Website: crate-barrel
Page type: receipt
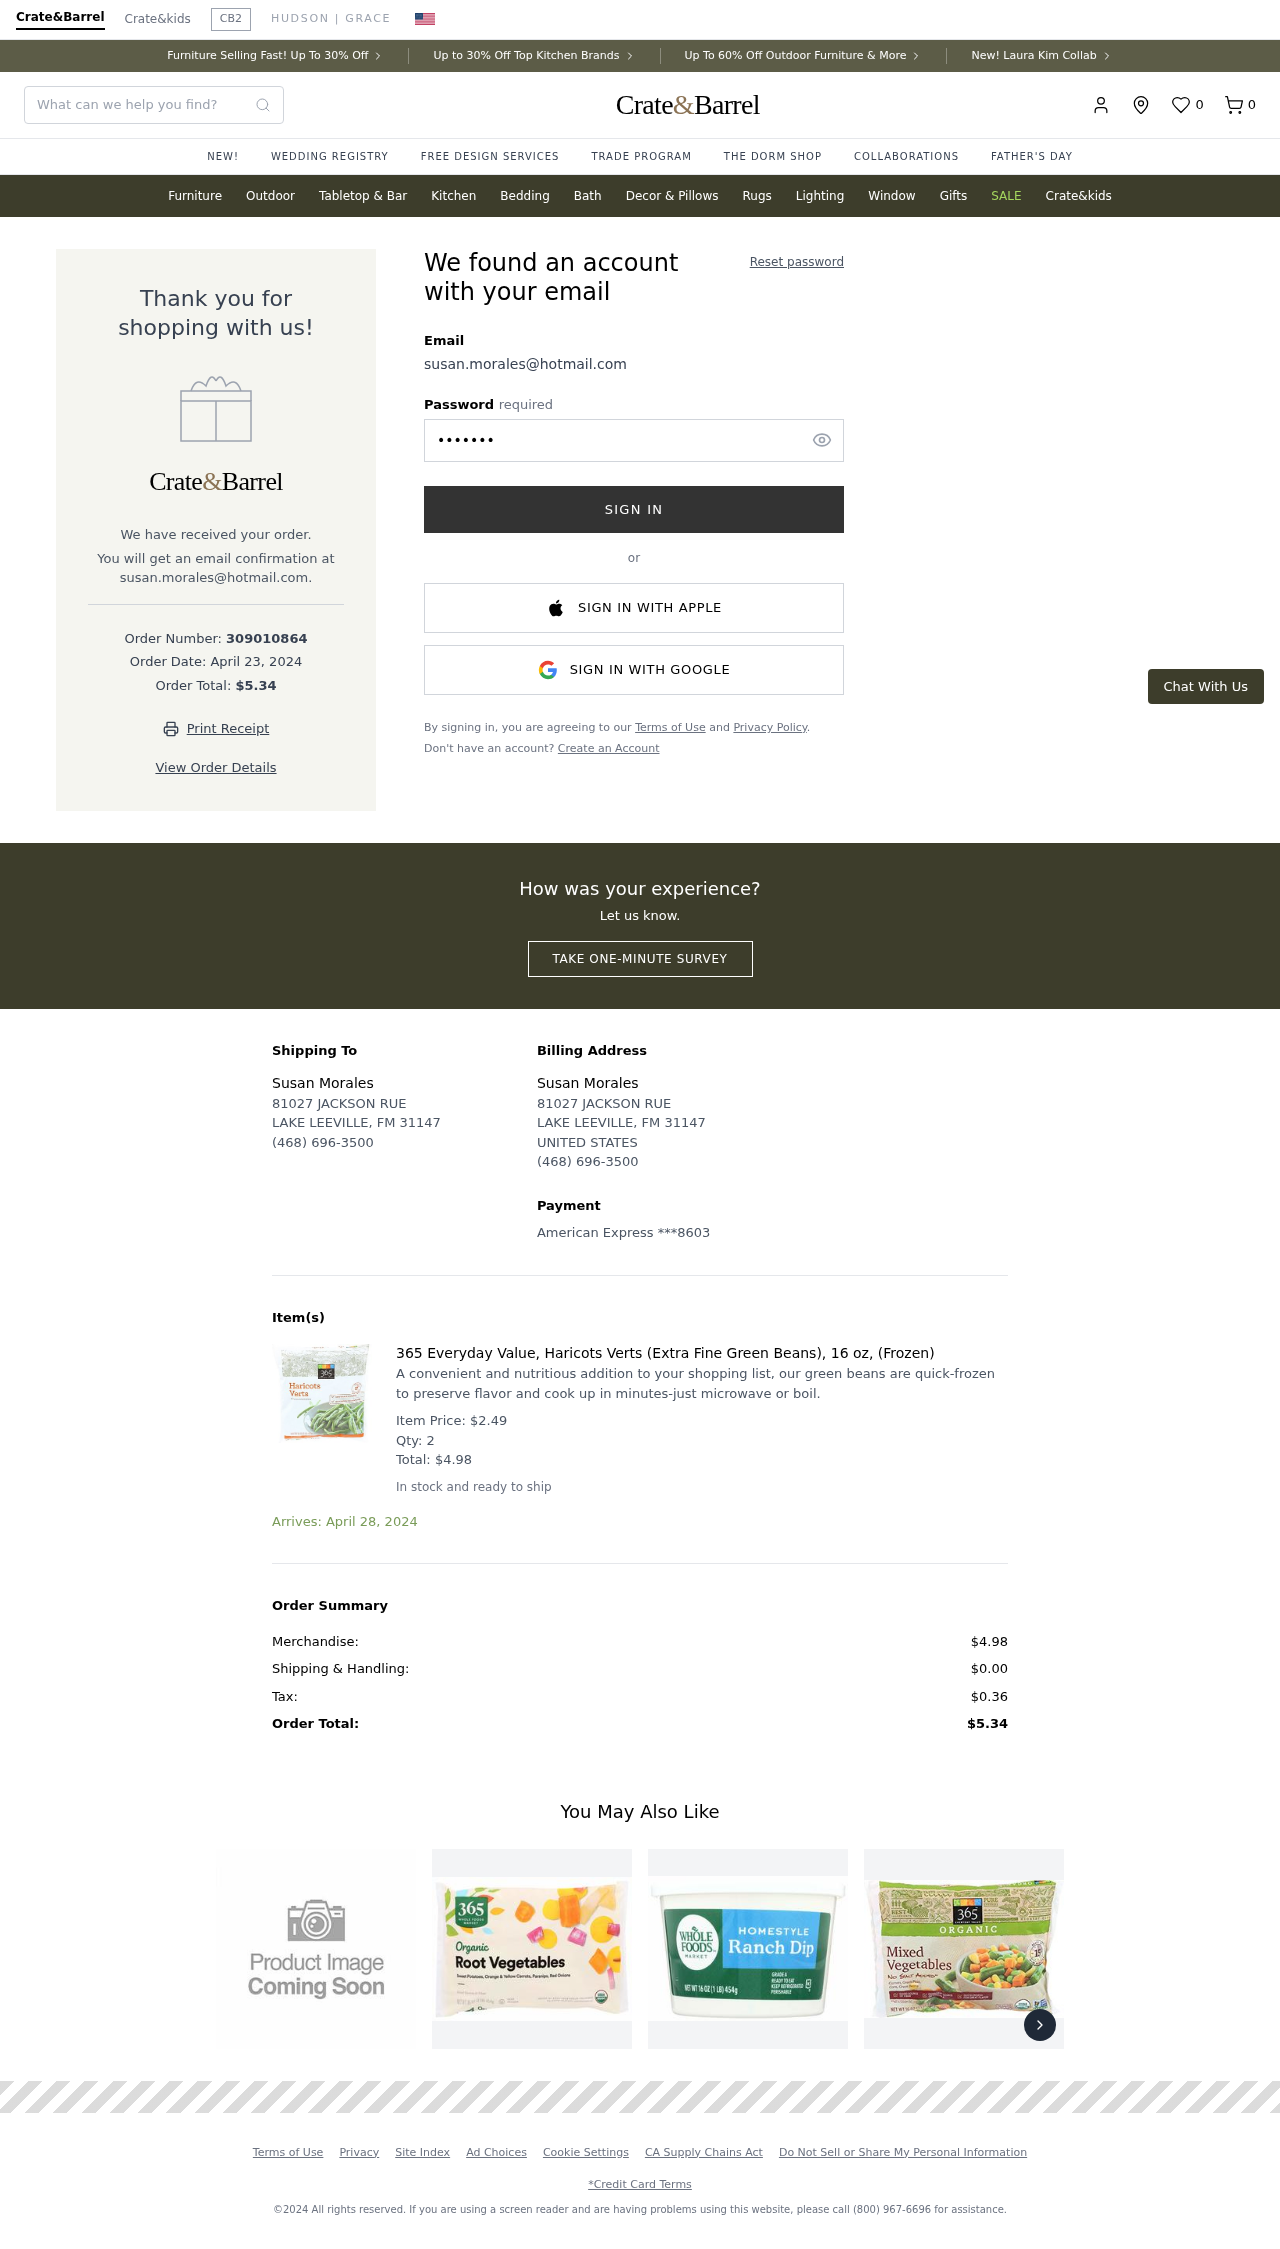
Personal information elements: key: PII_CARD_LAST4
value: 8603
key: PII_CARD_TYPE
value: American Express
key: PII_COUNTRY
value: UNITED STATES
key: PII_EMAIL
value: susan.morales@hotmail.com
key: PII_FULLNAME
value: Susan Morales
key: PII_STREET
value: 81027 JACKSON RUE
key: PII_EMAIL2
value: susan.morales@hotmail.com
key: PII_CITY_STATE_ZIP
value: LAKE LEEVILLE, FM 31147
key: PII_PHONE
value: (468) 696-3500
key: PII_FULLNAME2
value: Susan Morales
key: PII_STREET2
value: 81027 JACKSON RUE
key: PII_POSTCODE
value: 31147
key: PII_STATE_ABBR
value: FM
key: PII_STATE
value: FM
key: PII_POSTCODE_FULL
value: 31147
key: PII_POSTCODE_NUMERIC
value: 31147
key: PII_PHONE2
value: (468) 696-3500
Product elements: key: PRODUCT1_DESC
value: A convenient and nutritious addition to your shopping list, our green beans are quick-frozen to preserve flavor and cook up in minutes-just microwave or boil.
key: PRODUCT1_NAME
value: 365 Everyday Value, Haricots Verts (Extra Fine Green Beans), 16 oz, (Frozen)
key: PRODUCT1_PRICE
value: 2.49
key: PRODUCT1_QUANTITY
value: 2
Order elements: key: ORDER_NUM_ITEMS
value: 0
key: ORDER_ID
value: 309010864
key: ORDER_DATE
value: April 23, 2024
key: ORDER_TOTAL
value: $5.34
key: ORDER_ITEM_TOTAL
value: $4.98
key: ORDER_DELIVERY_DATE
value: Arrives: April 28, 2024
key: ORDER_SUBTOTAL
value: $4.98
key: ORDER_SHIPPING_COST
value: $0.00
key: ORDER_TAX
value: $0.36
Search elements: key: HEADER_SEARCH
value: What can we help you find?
Other elements: key: FAVORITES_COUNT
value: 0